Question: I have three 'UIViews':

'B1' and 'B2' are subviews of 'A'.
'B1' and 'B2' may have one or more subviews.
I want that only one
For example:
The user touches 'B1' (or one of its subviews) with the first finger, and then, without releasing it, touches 'B2' (or one of its subviews) with the second finger. Now, 'B1' should receive all events in its bounds, but not 'B2'. Same thing the other way around.
Is this possible to accomplish ?
If not, what's the easiest/cleanest way to do it?
About 'exclusiveTouch' and 'multipleTouchEnabled':
These properties are not valid for my problem.
'multipleTouchEnabled': Only determines whether or not multi-touch-events are delivered . So disabling multi-touch on view A (which is the default anyways) will not block view B1 and B2 from receiving touch events at the same time.
'exclusiveTouch': Doesn't work either. As far as I have understood, 'exclusiveTouch' only works . So setting 'exclusiveTouch' on view B1 and B2 has no effect.
See these two stackoverflows for reference:
<URL>
<URL>
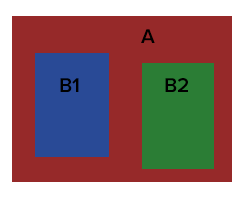
Answer: I believe this is . If anyone can prove me wrong, I'd be happy to see their solution. Anyways, this is how I solved it:
First, I subclass view 'A', I call the subclass 'ParentView'. ParentView needs pointers to 'B1' and 'B2'. I also add an additional pointer that is later used to store the currently selected view. Then, I override 'hitTest':
'''
@interface ParentView : UIView
@property (nonatomic, strong) UIView* viewB1;
@property (nonatomic, strong) UIView* viewB2;
@property (nonatomic, strong) UIView* currentlyTouchedView;
@end
@implementation ParentView
- (UIView*)hitTest:(CGPoint)point withEvent:(UIEvent *)event {
if (self.currentlyTouchedView == nil) {
if (CGRectContainsPoint(self.viewB1.frame, point)) {
self.currentlyTouchedView = viewB1;
}else if(CGRectContainsPoint(self.viewB2.frame, point)) {
self.currentlyTouchedView = viewB2;
}
}else {
if (!CGRectContainsPoint(self.currentlyTouchedView.frame, point)) {
return nil;
}
}
return [super hitTest:point withEvent:event];
}
@end
'''
So, what this code does is, it stores the view that is first touched. If one is already stored, it returns nil on 'hitTest', which eats up any additional touch events.
Now, where does 'currentlyTouchedView' get set back to nil? For that, I subclass 'UIWindow' and override 'sendEvent' to check if all touches have ended:
'''
@implementation EventOverrideWindow
- (void)sendEvent:(UIEvent *)event {
[super sendEvent:event];
BOOL allTouchesEnded = YES;
for (UITouch* touch in event.allTouches) {
if (touch.phase != UITouchPhaseCancelled && touch.phase != UITouchPhaseEnded) {
allTouchesEnded = NO;
break;
}
}
if (allTouchesEnded) {
ParentView* parentView = ((AppDelegate*)[UIApplication sharedApplication].delegate).parentView;
parentView.currentlyTouchedView = nil;
}
}
@end
'''
I know this is not a very elegant solution and I'd appreciate if someone has a better idea.